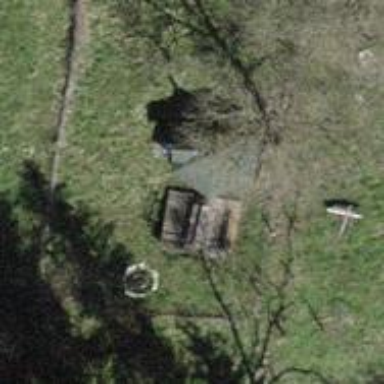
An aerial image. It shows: Cabin.